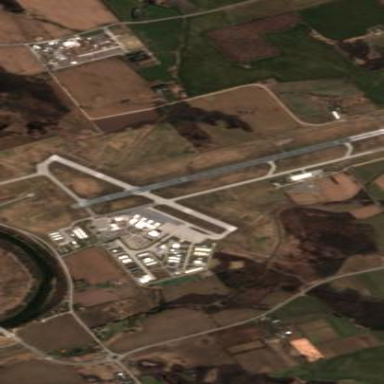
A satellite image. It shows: Runway in airport area.